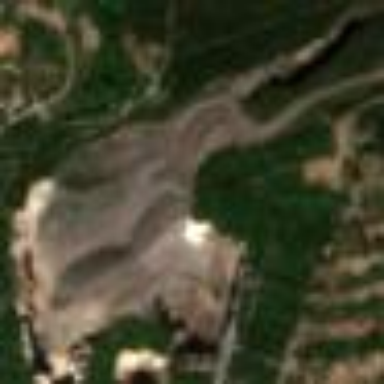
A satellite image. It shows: Quarry area.